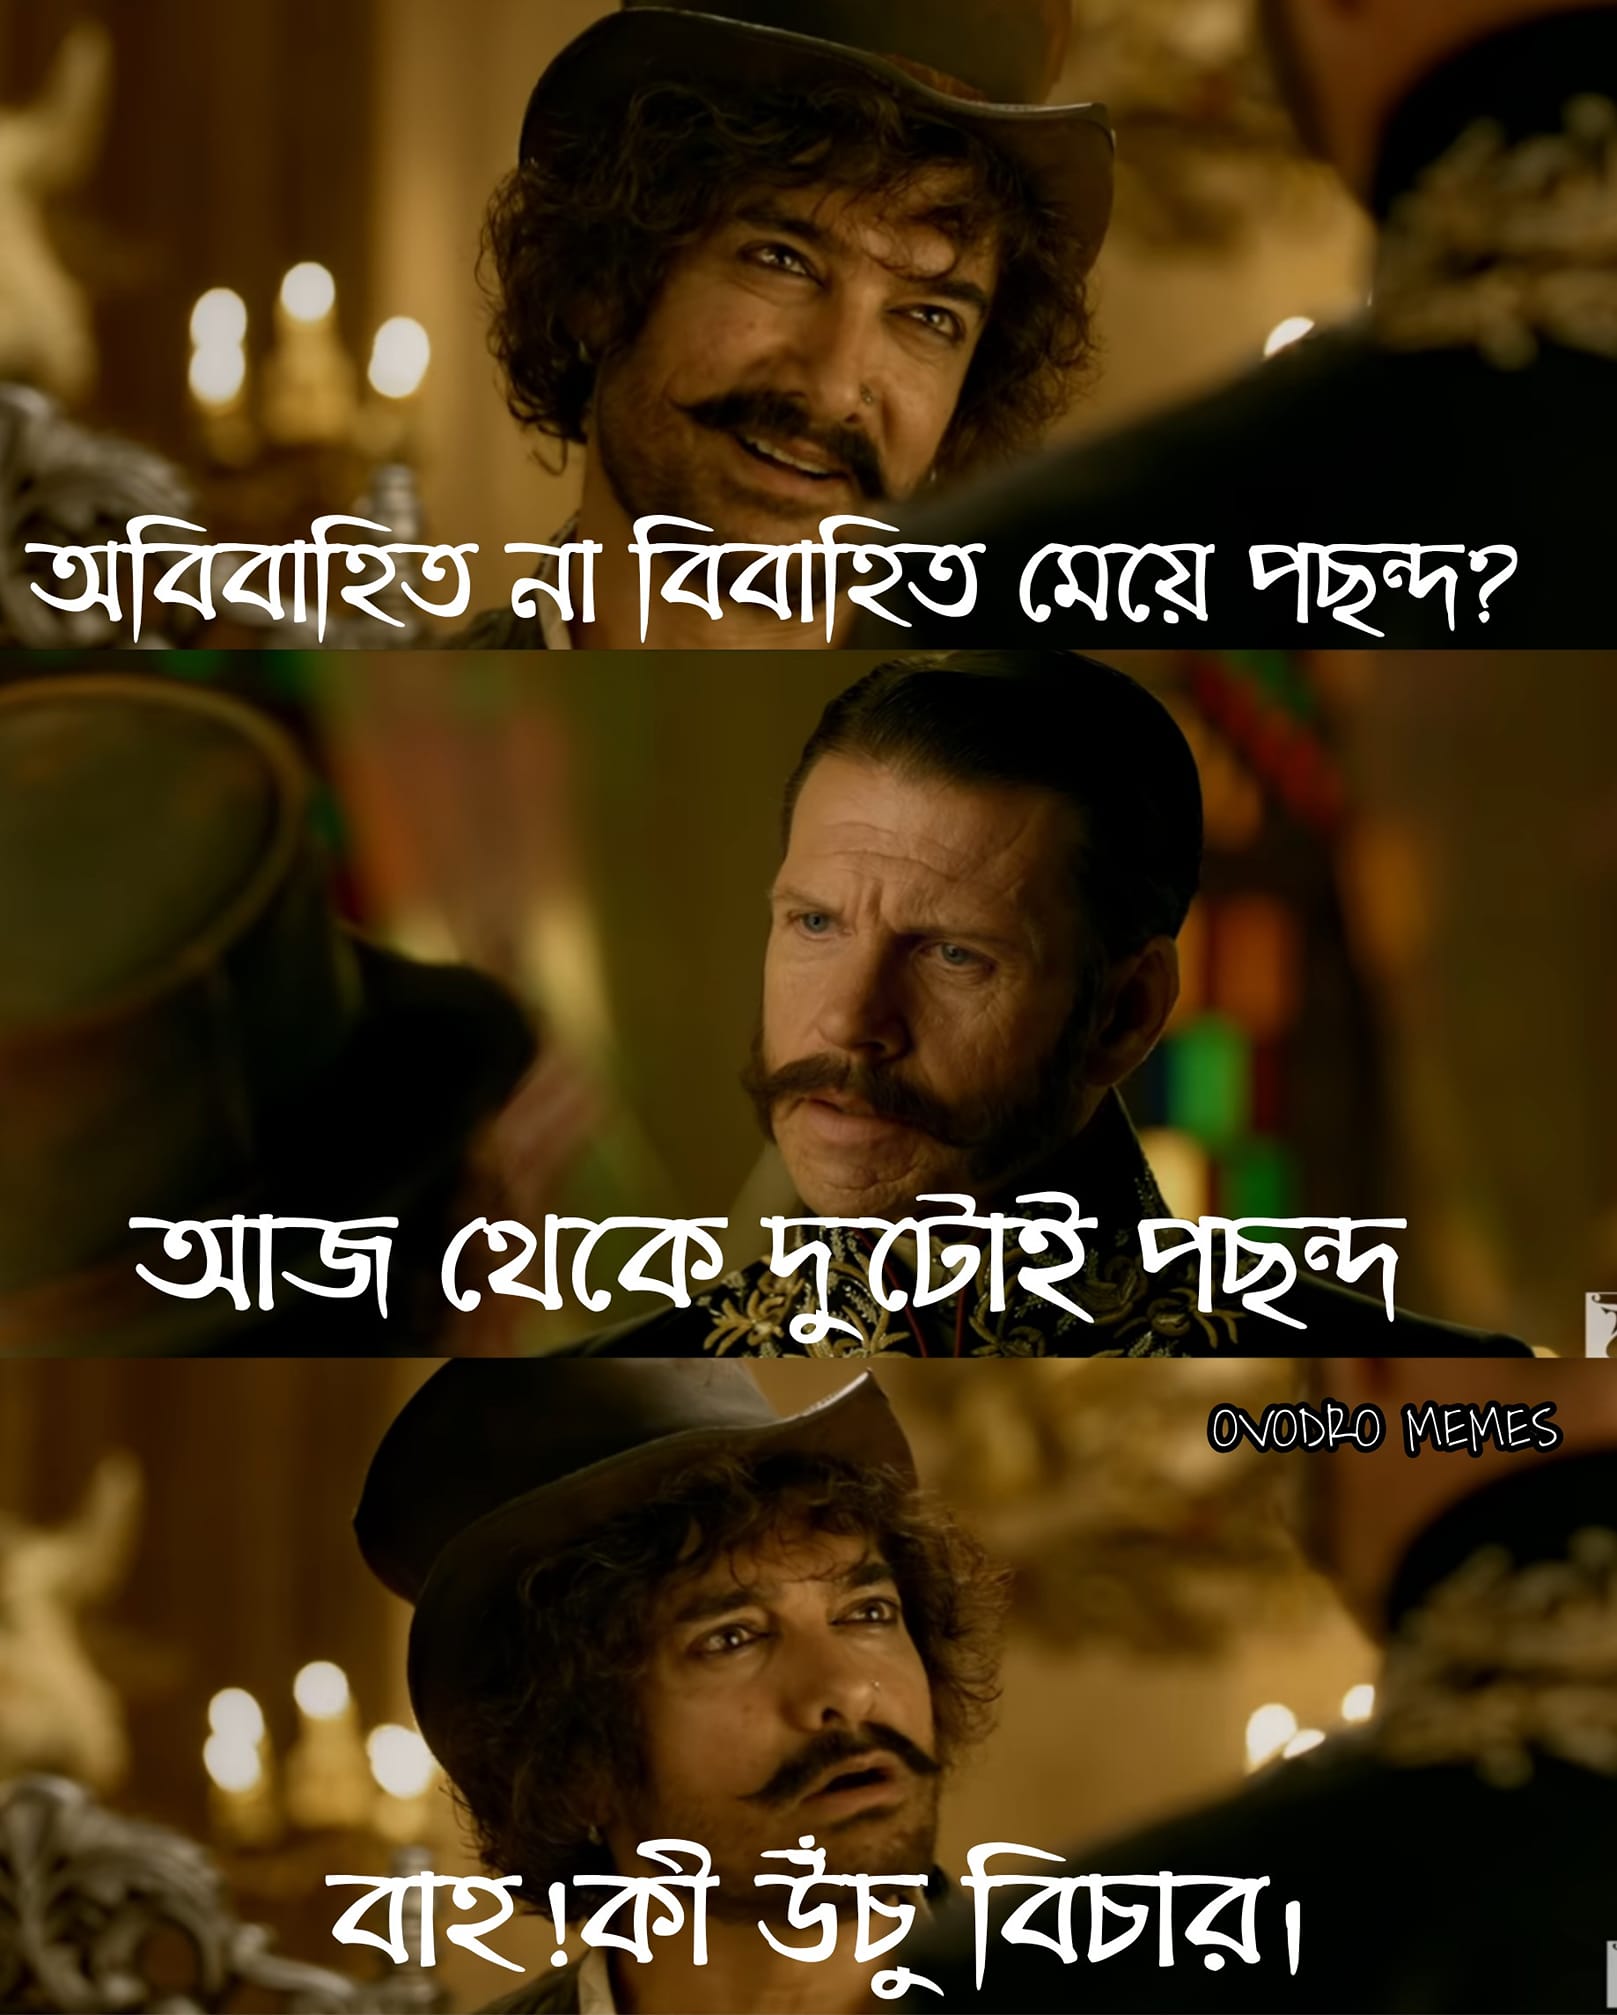
Caption: অবিবাহিত না বিবাহিত মেয়ে পছন্দ ?    আজ থেকে দুটোই পছন্দ    বাহ ! কী উচু বিচার ।
Label: hate